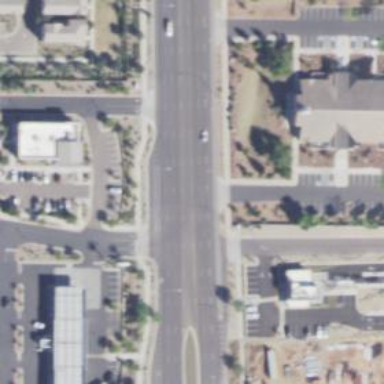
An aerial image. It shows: Secondary road with asphalt surface and sidewalk on the left.